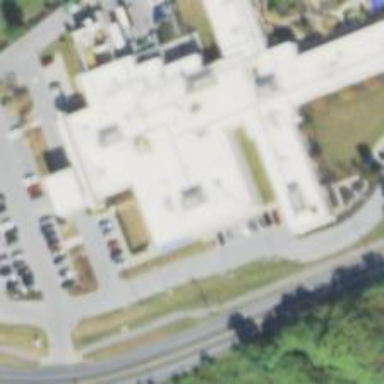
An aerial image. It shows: Hospital.